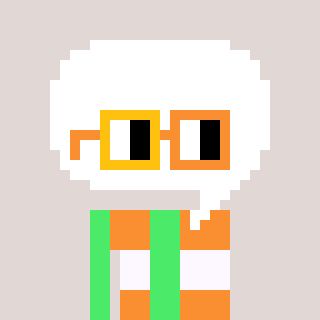
a pixel art character with square yellow and orange glasses, a speech bubble-shaped head and a teal-colored body on a warm background